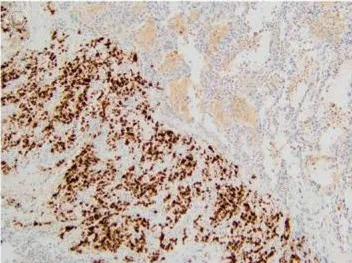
Lung metastasis tumor histology with immunohistochemical staining. , HMB45.
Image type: pathology (immunostaining)